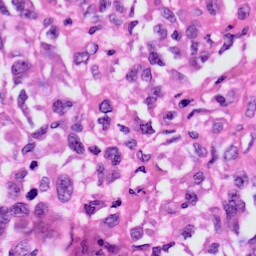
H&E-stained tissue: Skin